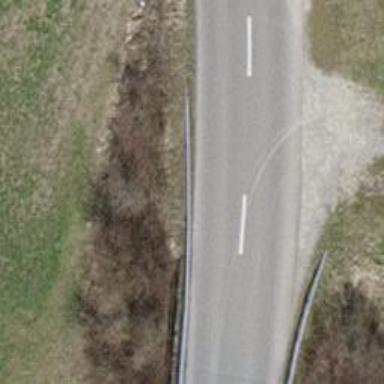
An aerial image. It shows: Tertiary road with asphalt surface and embankment.